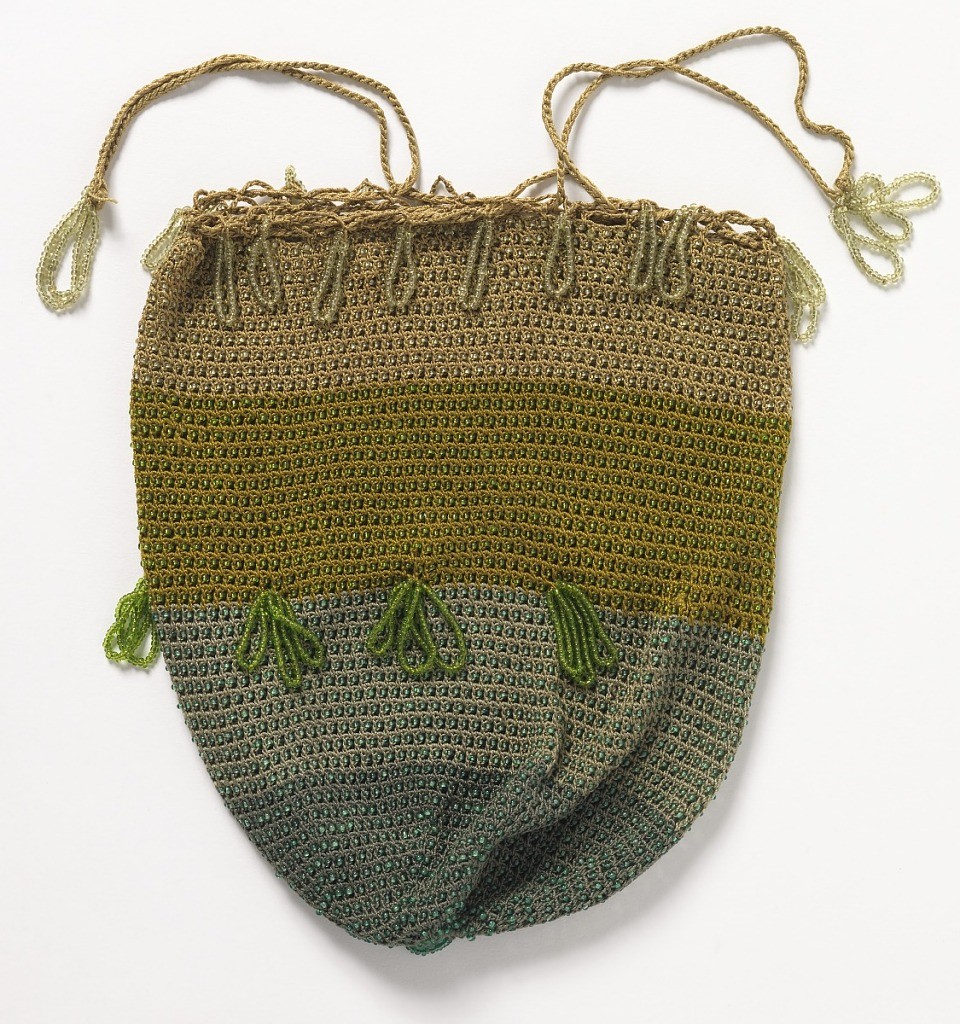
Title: Bag
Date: mid-19th century
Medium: silk, glass beads Technique: beaded crochet
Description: Ladies bag crocheted in bands of gray, yellow and tan silk with glass beads, strung on silk and used as tassels; crocheted cord at top.